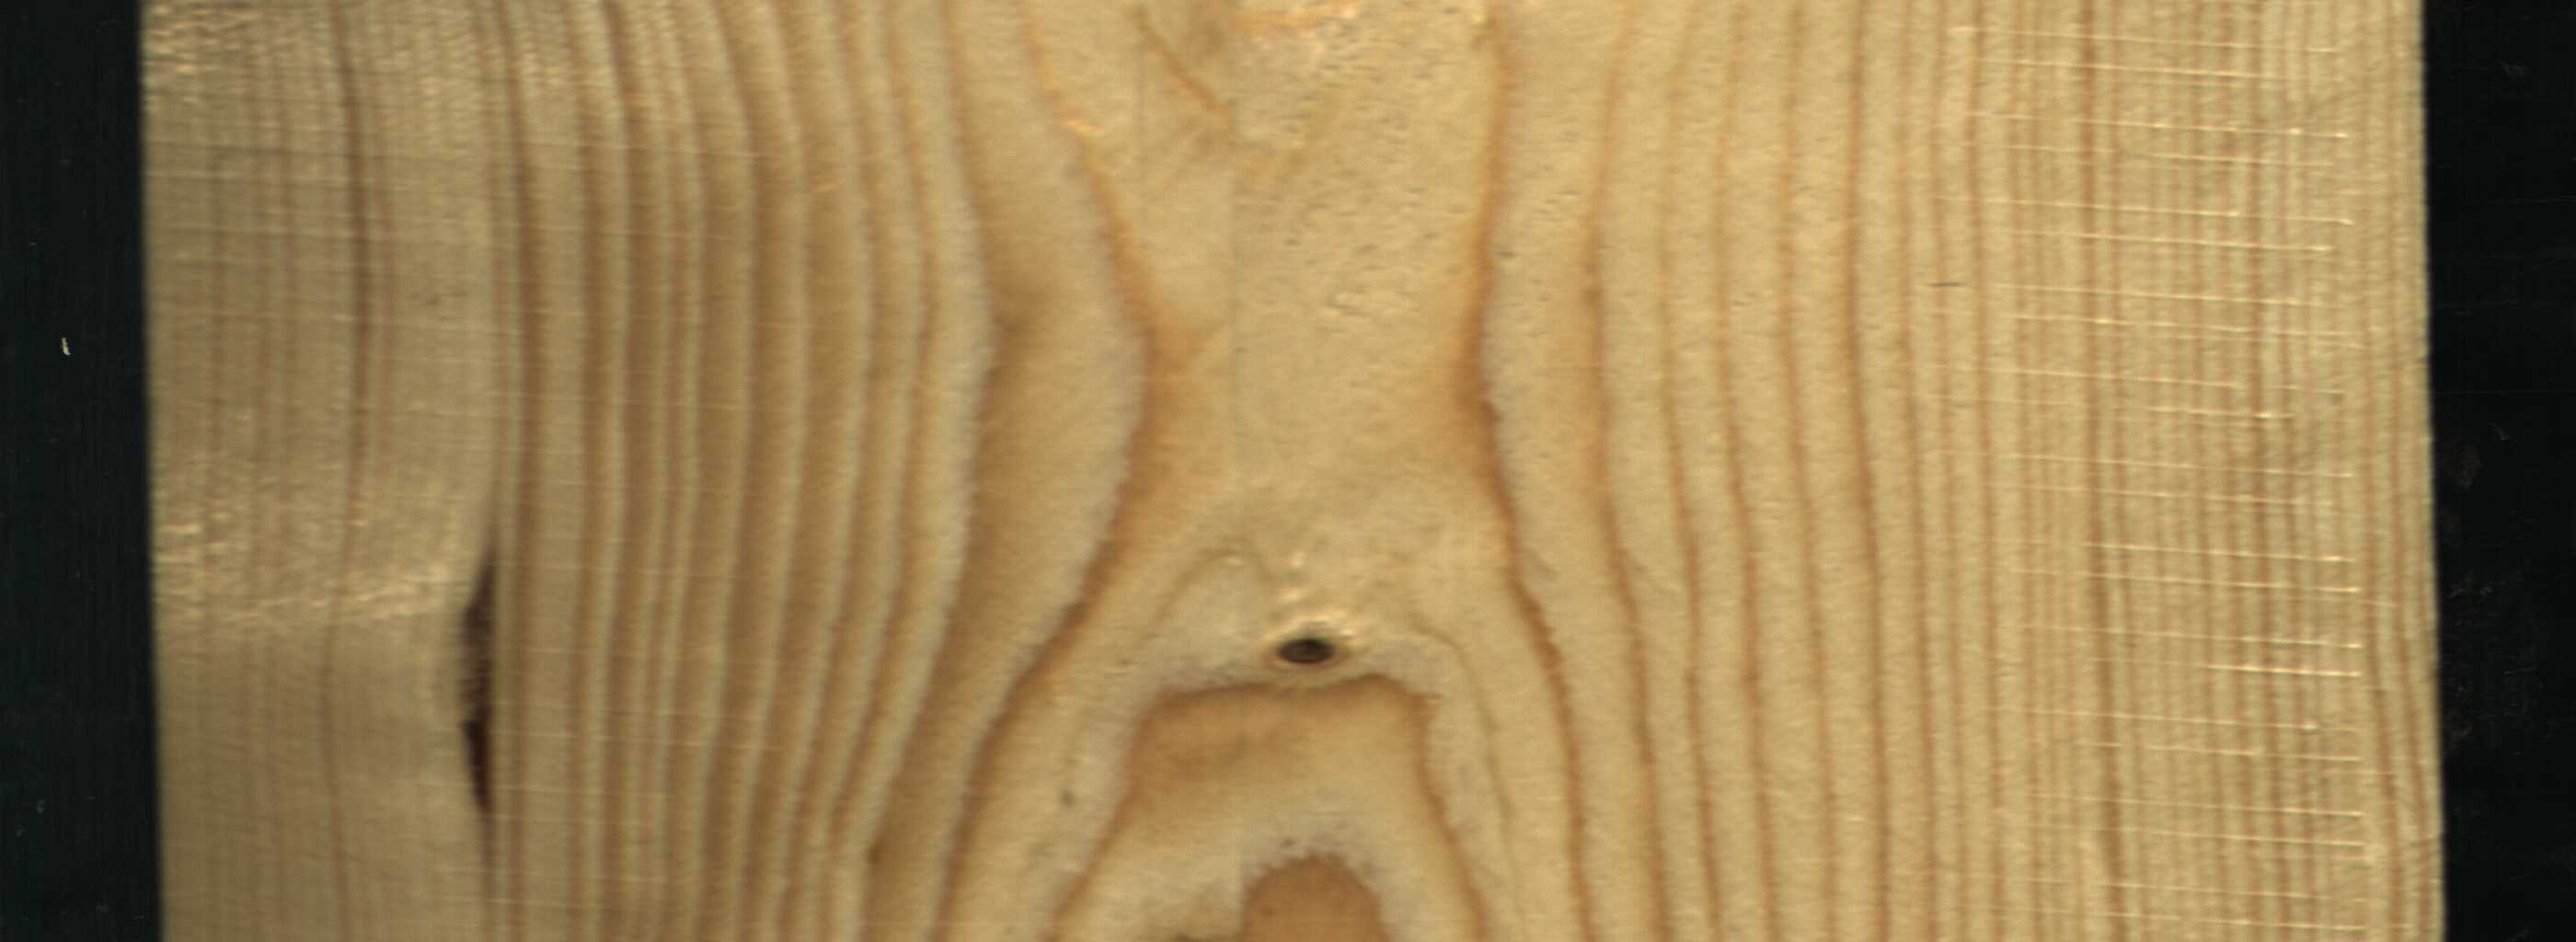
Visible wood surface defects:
resin
Dead_Knot